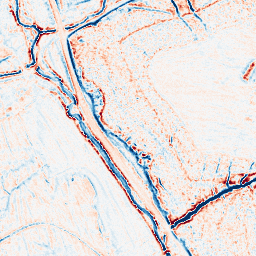
Category: edge_preserving
Decomposition family: bilateral
Decomposition parameters: d: 9
sigma_color: 150
sigma_space: 150
Upsampling method: regularized
Upsampling parameters: scale: 2
lambda_reg: 0.01
Upsampling scale: 2